Interaction volume radius: 5 \u00c5
Interaction volume height: 20 \u00c5
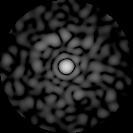
Disorder parameter: 0.8462